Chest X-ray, AP view. Patient: 26 years old, sex F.
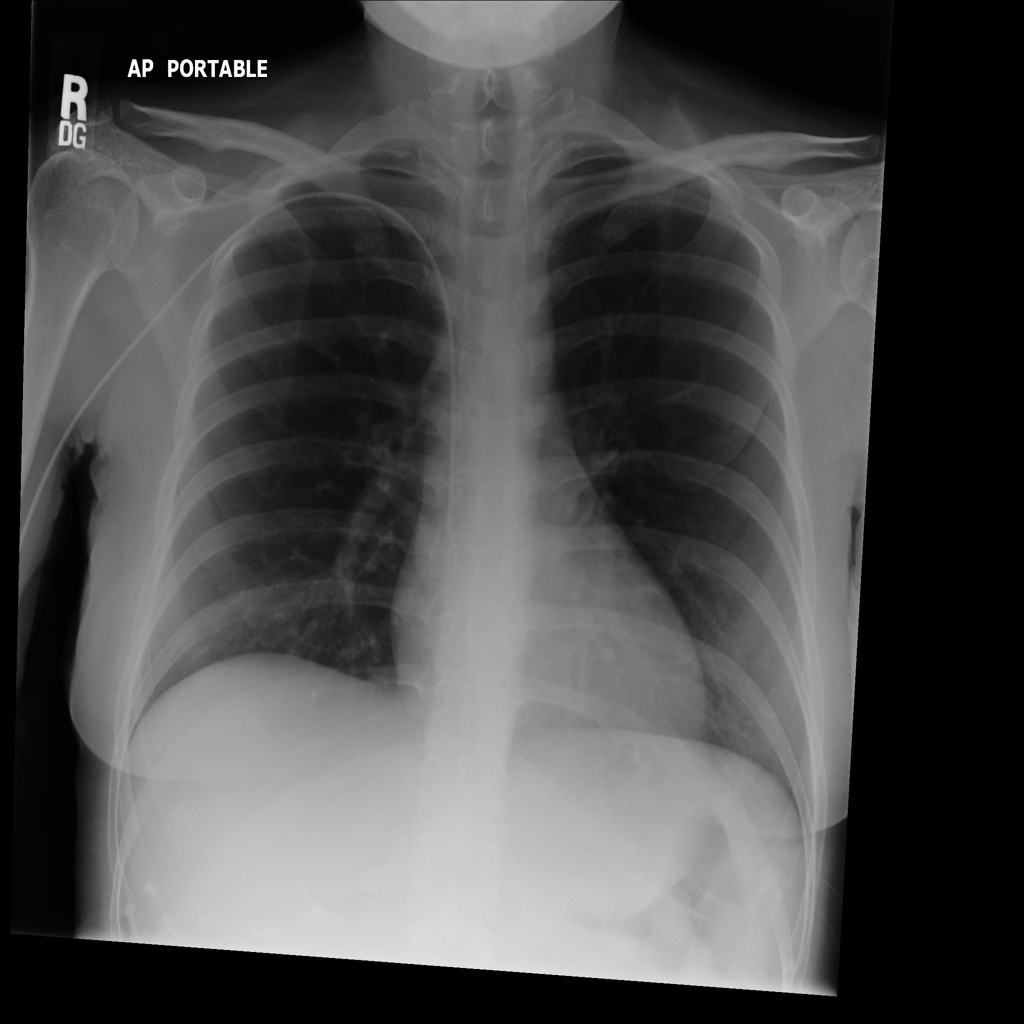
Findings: No Finding